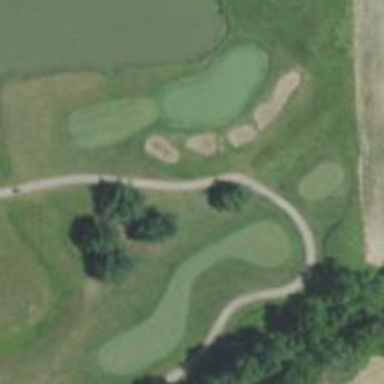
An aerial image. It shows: Grass area designated as golf tee.